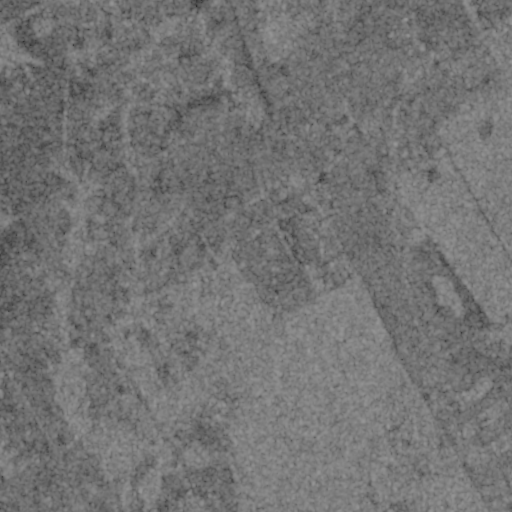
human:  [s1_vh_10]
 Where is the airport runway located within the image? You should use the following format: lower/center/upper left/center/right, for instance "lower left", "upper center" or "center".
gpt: The airport runway is located in the upper center of the image.
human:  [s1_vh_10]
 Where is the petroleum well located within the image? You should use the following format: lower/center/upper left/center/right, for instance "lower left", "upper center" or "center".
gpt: The petroleum well is located in the upper center of the image.
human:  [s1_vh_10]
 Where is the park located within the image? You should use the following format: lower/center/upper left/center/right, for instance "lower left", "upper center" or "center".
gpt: There is no park in the image.

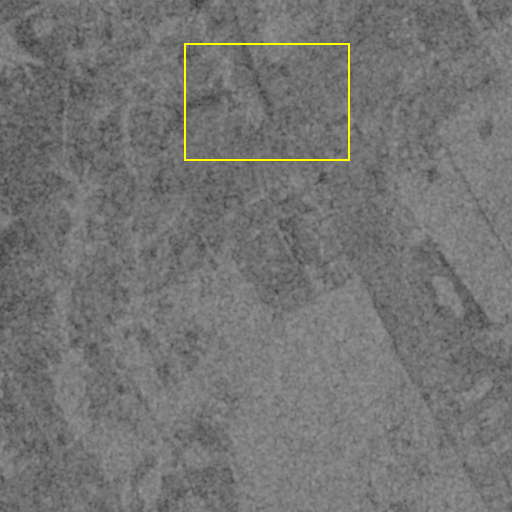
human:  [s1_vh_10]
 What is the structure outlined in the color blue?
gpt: There is no blue outline.
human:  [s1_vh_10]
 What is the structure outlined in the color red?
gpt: There is no structure outlined in red.